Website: home-depot
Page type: billing-address
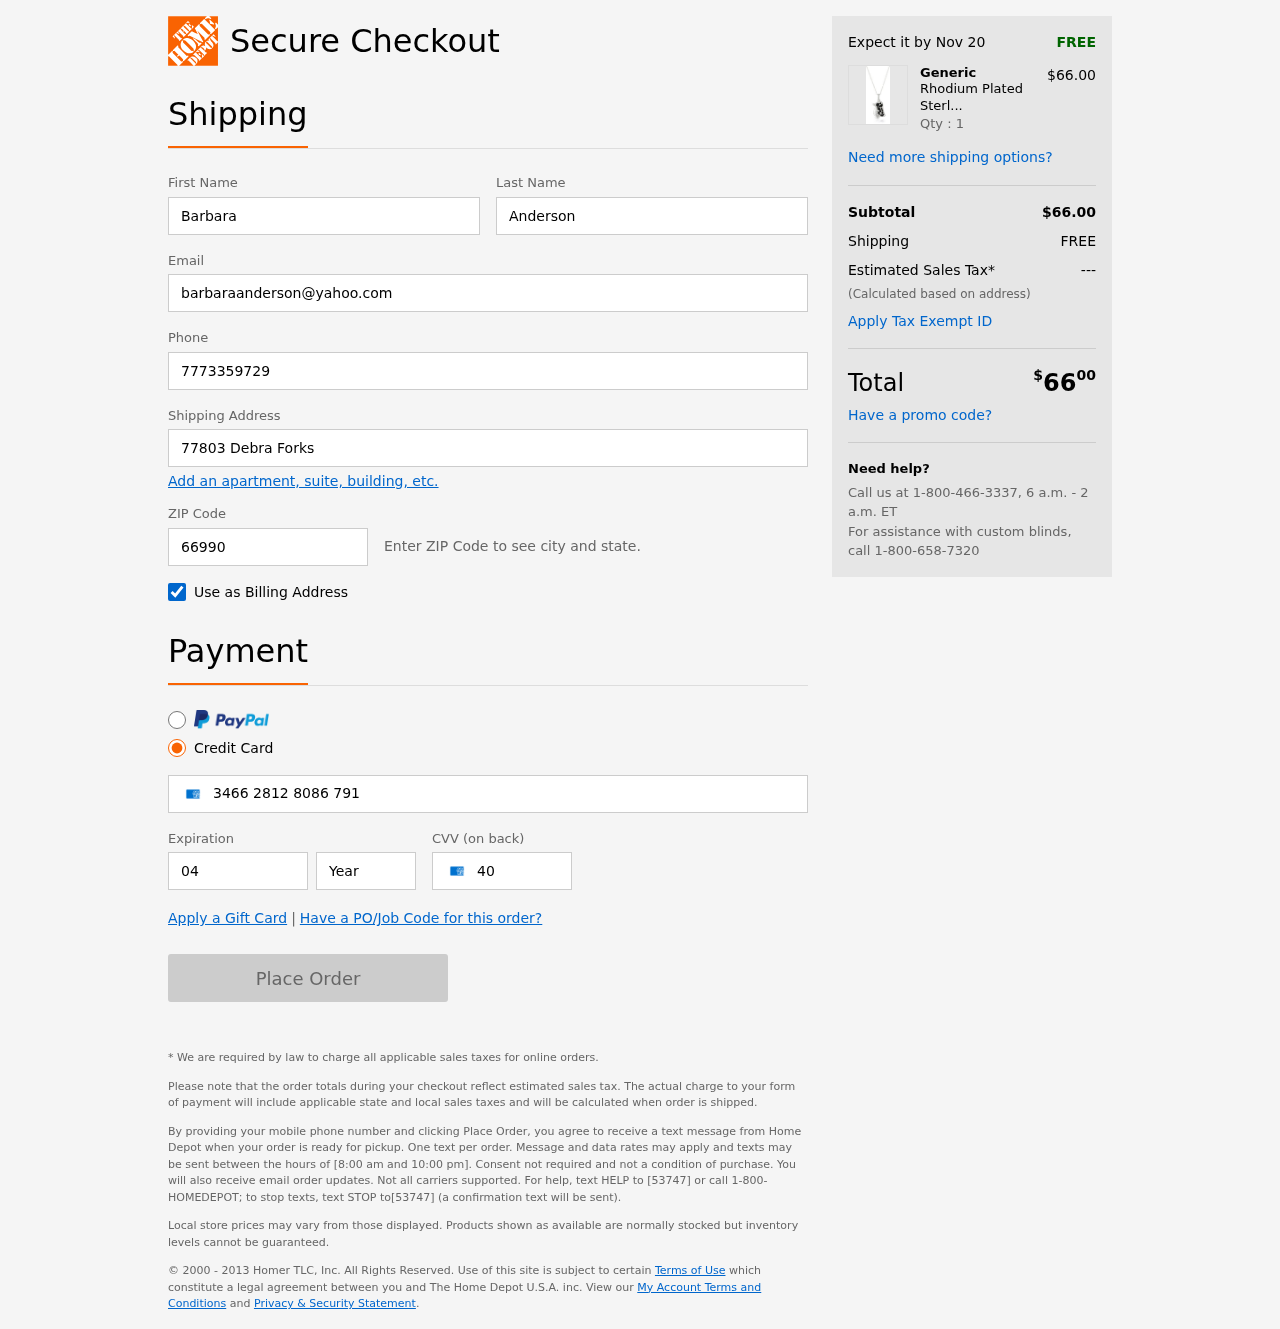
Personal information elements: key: PII_FIRSTNAME
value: Barbara
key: PII_LASTNAME
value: Anderson
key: PII_EMAIL
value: barbaraanderson@yahoo.com
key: PII_PHONE
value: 7773359729
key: PII_STREET
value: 77803 Debra Forks
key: PII_POSTCODE
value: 66990
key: PII_CARD_NUMBER
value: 3466 2812 8086 791
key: PII_CARD_EXPIRY_MONTH
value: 04
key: PII_CARD_CVV
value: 4081
Product elements: key: PRODUCT1_BRAND
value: Generic
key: PRODUCT1_NAME
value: Rhodium Plated Sterling Silver Penguin Pendant Necklace, 18"
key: PRODUCT1_PRICE
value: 66
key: PRODUCT1_QUANTITY
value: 1
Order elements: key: ORDER_DELIVERY_DATE
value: Nov 20
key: ORDER_SUBTOTAL
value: $66.00
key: ORDER_SHIPPING_COST
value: FREE
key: ORDER_TAX
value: ---
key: ORDER_TOTAL2
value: $6600